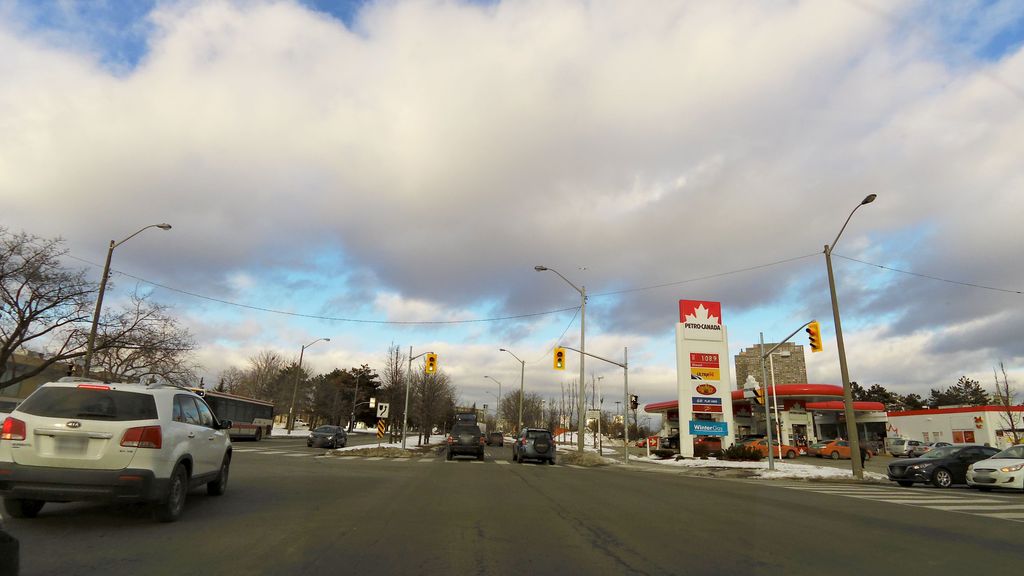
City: toronto